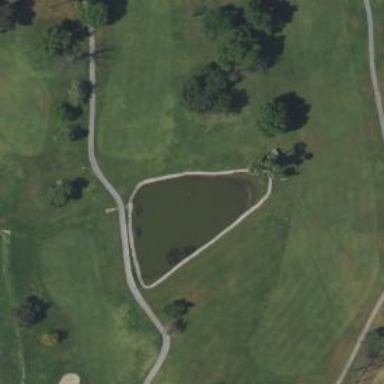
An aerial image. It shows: Water hazard on golf course.